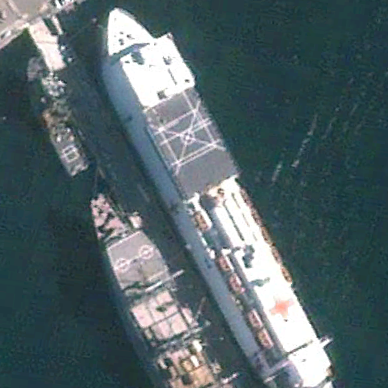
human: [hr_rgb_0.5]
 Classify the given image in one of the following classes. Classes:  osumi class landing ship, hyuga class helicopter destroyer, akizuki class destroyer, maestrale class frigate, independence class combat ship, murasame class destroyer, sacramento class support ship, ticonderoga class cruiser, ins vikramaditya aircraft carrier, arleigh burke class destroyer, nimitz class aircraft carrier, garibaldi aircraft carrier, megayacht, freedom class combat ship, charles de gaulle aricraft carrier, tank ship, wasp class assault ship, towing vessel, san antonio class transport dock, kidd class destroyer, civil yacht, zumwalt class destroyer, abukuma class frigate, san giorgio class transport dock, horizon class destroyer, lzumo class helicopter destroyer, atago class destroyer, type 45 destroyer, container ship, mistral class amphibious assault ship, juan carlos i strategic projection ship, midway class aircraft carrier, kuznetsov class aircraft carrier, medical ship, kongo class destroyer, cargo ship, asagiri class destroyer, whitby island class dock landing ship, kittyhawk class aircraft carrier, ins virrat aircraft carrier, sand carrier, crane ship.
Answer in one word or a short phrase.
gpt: Medical ship